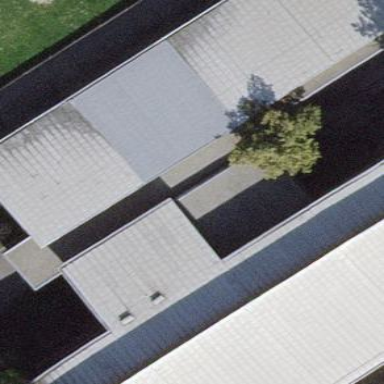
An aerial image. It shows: School building.